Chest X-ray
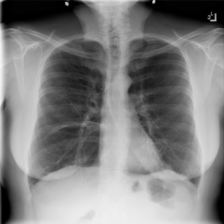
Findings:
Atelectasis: negative
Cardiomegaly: negative
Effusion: negative
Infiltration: negative
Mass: negative
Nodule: negative
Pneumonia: negative
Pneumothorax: negative
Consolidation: negative
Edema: negative
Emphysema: negative
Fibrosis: negative
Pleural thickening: negative
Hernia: negative